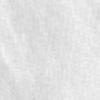
Label: no_change